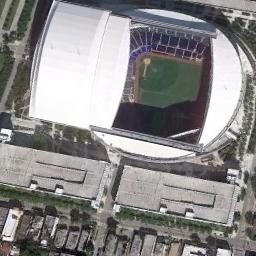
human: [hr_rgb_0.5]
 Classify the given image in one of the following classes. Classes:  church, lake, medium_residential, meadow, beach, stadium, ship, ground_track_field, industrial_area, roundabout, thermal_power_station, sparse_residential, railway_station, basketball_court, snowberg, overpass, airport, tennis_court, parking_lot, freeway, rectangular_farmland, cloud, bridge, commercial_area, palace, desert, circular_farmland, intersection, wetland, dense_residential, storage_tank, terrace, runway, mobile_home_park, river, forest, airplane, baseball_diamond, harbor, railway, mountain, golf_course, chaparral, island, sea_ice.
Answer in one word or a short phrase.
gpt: stadium